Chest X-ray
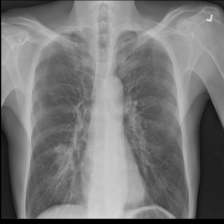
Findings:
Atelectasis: negative
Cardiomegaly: negative
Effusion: negative
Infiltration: positive
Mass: positive
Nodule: negative
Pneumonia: negative
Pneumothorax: negative
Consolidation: negative
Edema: negative
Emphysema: negative
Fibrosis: negative
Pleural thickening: negative
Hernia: negative